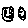
Label: smiley face